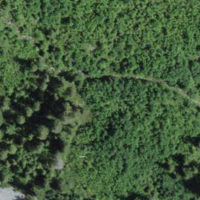
EUNIS habitat code: 23
Species observed at this site:
Vaccinium myrtillus